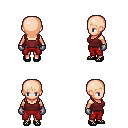
a pixel art fantasy rpg character, female body template, human, light skin, maroon pirate shirt, red pants, plain hairstyle, metal gloves, ghillies, four views (front, back, left, right), 2x2 character sprite sheet, small pixel art, hard edges, no anti-aliasing